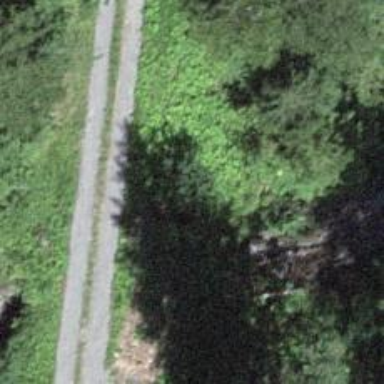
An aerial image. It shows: Culvert tunnel.